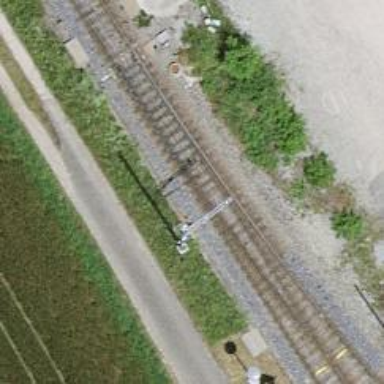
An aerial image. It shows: Railway switch.